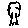
Label: tree